五年级 · 算术
有一个三位数是 41 口。

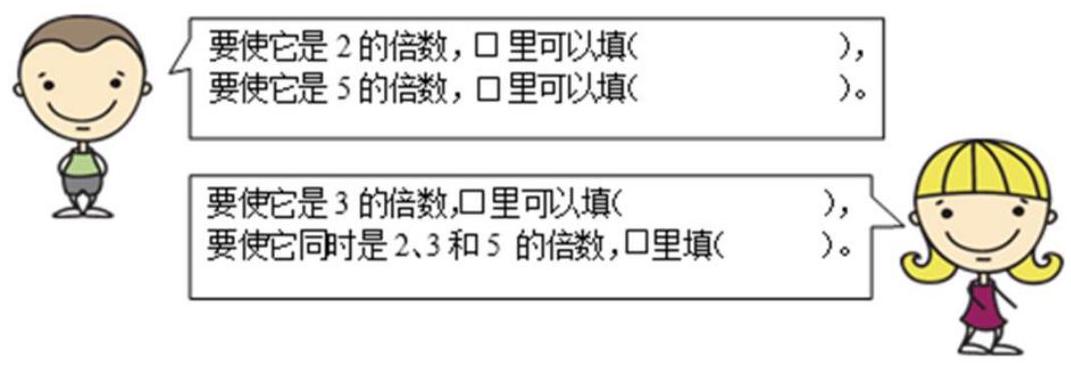
答案: 解$0,2,4,6,8$

0,5 ;

$1,4,7$;

0

【分析】 2 的倍数特征：末尾数字是 $0 、 2 、 4 、 6 、 8$ 的数是 2 的倍数； 3 的倍数特征：各个数位上的数字之和是 3 的倍数, 这个数字就是 3 的倍数； 5 的倍数特征：末尾数字是 0 或 5 的数是 5 的倍数。

【详解】由分析可知:

要使它是 2 的倍数, 口里可以填 $0,2,4,6,8$; 要使它是 5 的倍数, 口里可以填 0,5 ; 要使它是 3 的倍数, $\square 1,4,7$; 要使它同时是 $2 、 3$ 和 5 的倍数, $\square$ 里填 0 。

【点睛】本题考查 $2 、 3 、 5$ 的倍数特征, 明确它们的特征是解题的关键。